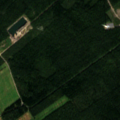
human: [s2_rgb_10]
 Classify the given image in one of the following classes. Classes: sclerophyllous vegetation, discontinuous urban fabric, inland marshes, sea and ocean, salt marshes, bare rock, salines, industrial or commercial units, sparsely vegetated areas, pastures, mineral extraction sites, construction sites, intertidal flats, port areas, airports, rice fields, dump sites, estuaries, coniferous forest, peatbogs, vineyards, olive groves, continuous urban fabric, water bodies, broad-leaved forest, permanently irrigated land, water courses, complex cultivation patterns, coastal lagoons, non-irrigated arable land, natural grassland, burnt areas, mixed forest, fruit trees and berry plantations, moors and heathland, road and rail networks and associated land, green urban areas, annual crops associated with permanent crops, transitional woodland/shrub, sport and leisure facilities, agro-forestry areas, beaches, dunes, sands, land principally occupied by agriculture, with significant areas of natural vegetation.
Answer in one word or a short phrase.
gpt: non-irrigated arable land, coniferous forest, mixed forest